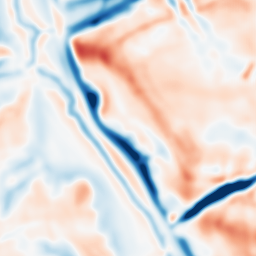
Category: multiscale
Decomposition family: dog
Decomposition parameters: sigma_low: 3
sigma_high: 10
Upsampling method: fft_zeropad
Upsampling parameters: scale: 8
Upsampling scale: 8